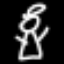
Label: angel